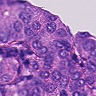
Metastatic tissue present: yes